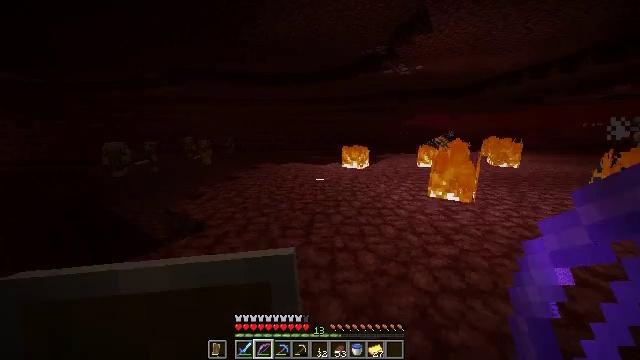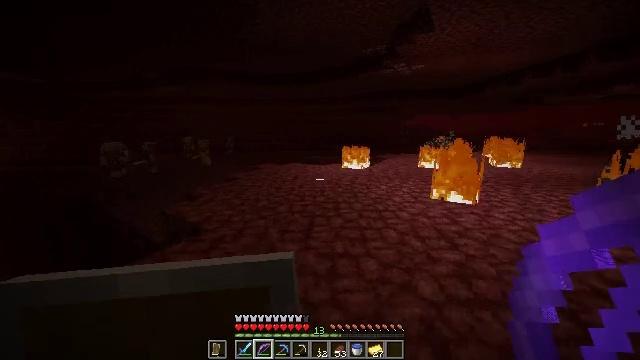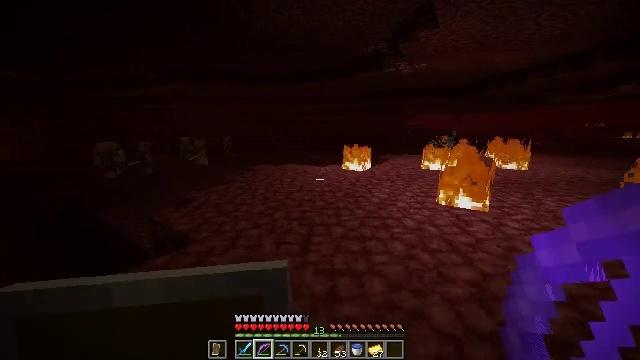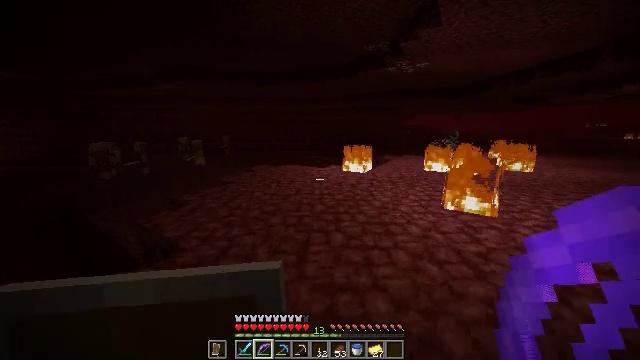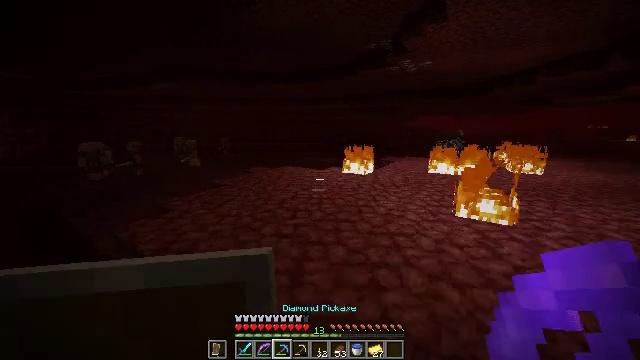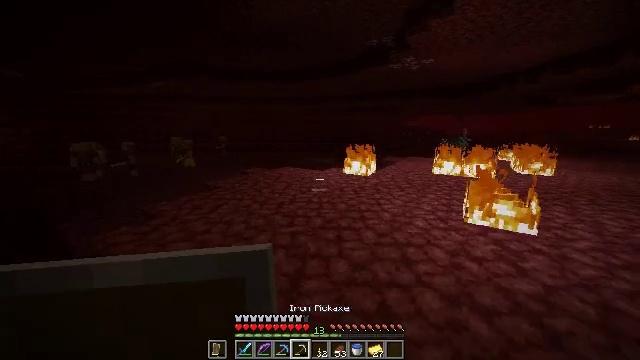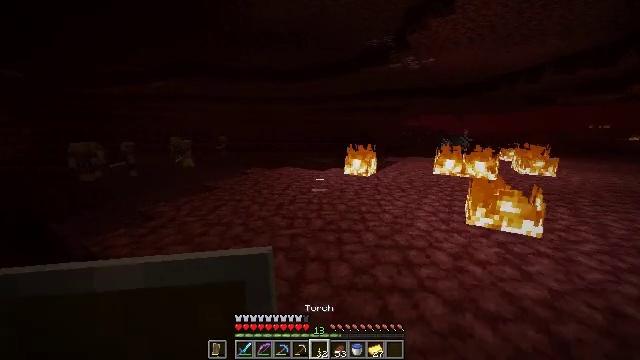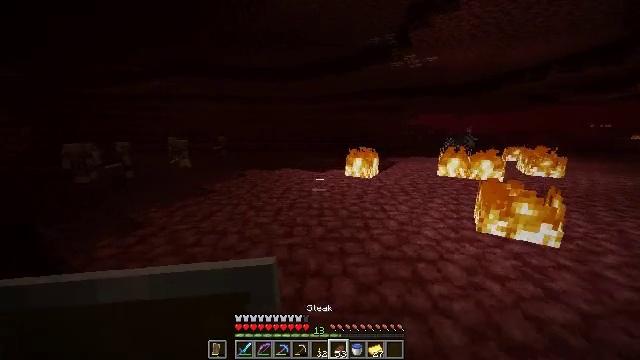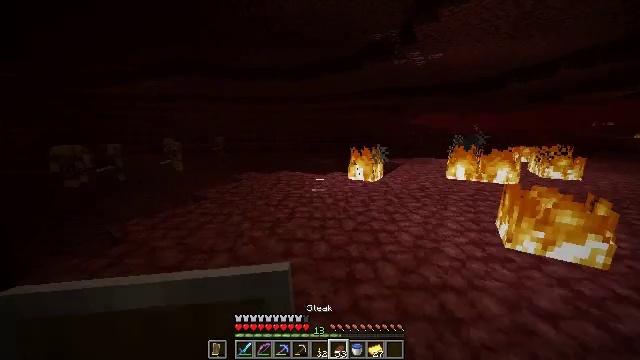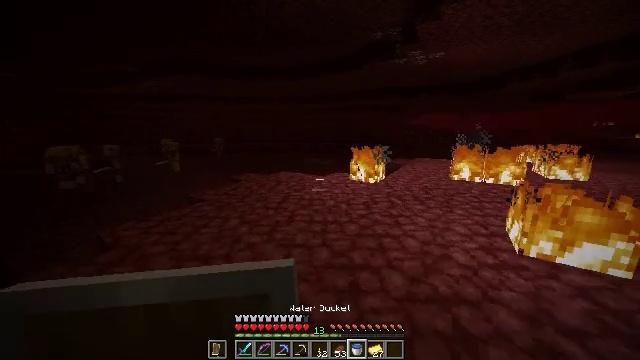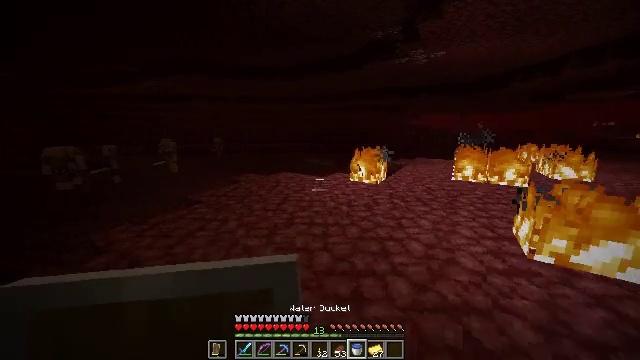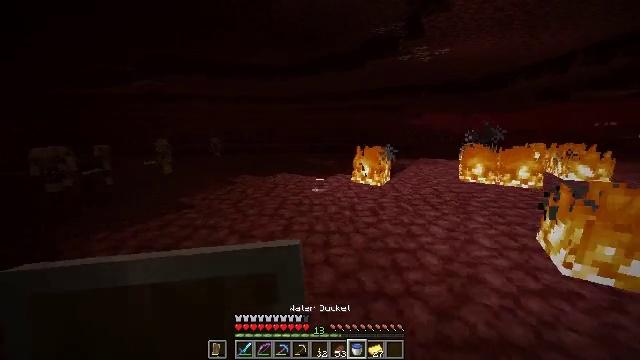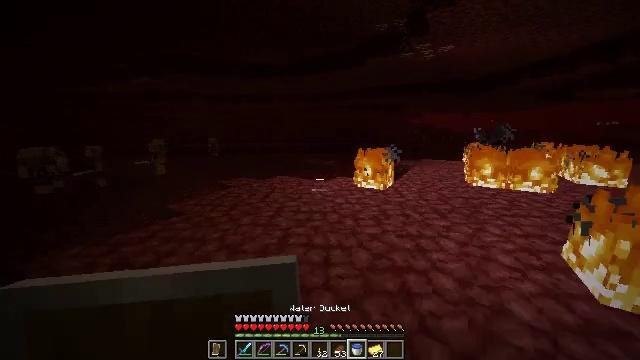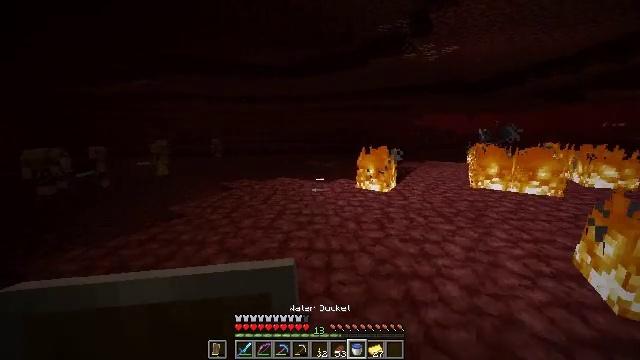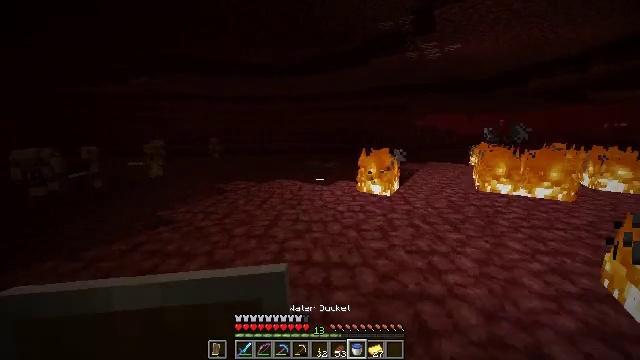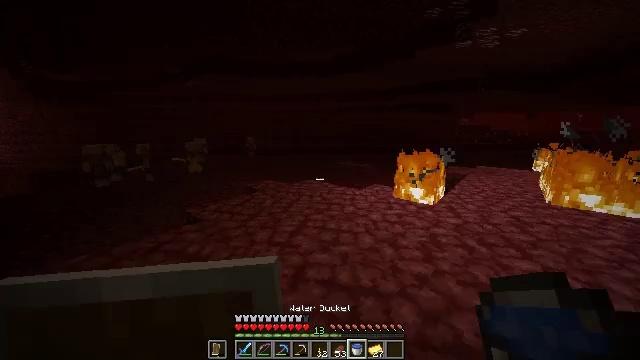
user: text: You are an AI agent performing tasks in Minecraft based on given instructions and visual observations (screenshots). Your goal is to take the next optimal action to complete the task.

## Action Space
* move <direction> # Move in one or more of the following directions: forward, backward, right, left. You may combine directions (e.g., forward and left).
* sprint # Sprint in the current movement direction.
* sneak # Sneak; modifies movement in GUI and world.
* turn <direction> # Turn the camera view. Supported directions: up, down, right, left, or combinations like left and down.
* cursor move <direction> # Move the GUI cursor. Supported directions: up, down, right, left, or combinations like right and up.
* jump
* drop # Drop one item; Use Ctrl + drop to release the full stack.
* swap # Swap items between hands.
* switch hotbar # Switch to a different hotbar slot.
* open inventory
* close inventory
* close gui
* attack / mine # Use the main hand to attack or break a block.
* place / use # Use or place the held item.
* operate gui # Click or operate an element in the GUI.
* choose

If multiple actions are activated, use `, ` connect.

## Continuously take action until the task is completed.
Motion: motion action
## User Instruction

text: Drop a gold ingot.
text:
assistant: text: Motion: move forward, sprint
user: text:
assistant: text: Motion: move forward, sprint
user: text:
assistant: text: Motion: move forward, sprint
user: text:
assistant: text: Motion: move forward
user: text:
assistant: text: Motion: move forward
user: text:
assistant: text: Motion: move forward
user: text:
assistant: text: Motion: move forward
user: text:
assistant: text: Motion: move forward
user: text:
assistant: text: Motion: move forward
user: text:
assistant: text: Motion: move forward
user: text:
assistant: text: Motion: move forward
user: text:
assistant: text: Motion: move forward
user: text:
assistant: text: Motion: move forward
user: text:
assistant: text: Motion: move forward
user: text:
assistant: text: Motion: move forward, turn left
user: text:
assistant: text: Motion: move forward, turn left and up
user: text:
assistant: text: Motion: move forward
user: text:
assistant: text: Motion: move forward, turn left
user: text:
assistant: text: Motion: move forward
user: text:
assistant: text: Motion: move forward
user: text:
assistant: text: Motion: move forward, turn left
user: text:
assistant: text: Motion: move forward, turn left and down
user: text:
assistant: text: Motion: move forward, turn left and down
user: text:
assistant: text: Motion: move forward, turn left
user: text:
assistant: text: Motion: move forward, turn left
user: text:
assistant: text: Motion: move forward, turn left
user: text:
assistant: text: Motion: move forward
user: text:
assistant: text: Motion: move forward
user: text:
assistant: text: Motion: move forward
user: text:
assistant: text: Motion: move forward